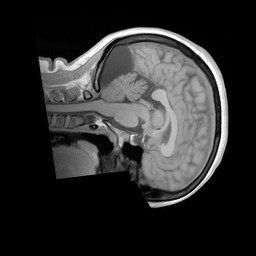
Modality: T1w
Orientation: sagittal
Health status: ill
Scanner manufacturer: siemens
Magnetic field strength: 3 T
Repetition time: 0.4 s
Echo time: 0.00272 s